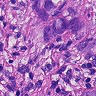
Metastatic tissue present: yes